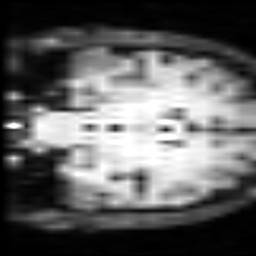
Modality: inplaneT2
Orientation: coronal